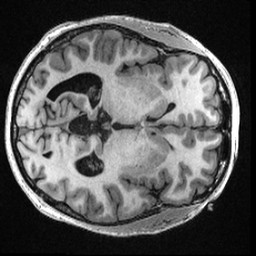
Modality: T1w
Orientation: axial
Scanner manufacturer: ge
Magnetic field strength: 3 T
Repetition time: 0.006736 s
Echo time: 0.002996 s